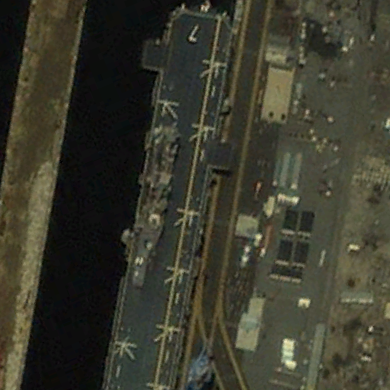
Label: assault